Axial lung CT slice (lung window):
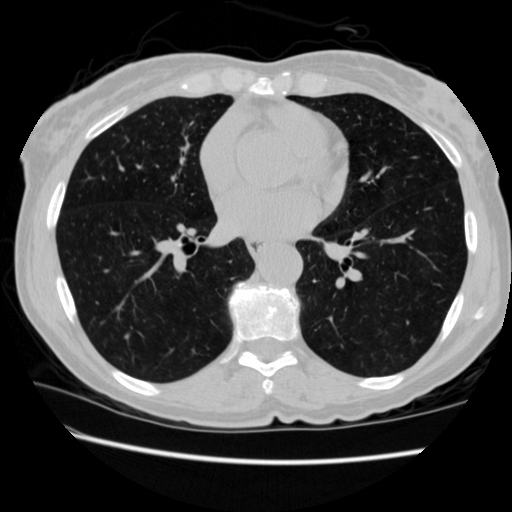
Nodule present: no